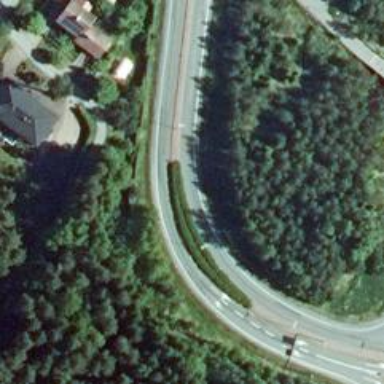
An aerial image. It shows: Secondary link road with asphalt surface.